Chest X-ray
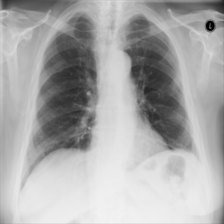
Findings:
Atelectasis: positive
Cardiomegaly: negative
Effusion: negative
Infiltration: negative
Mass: negative
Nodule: negative
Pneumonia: negative
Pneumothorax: negative
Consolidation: negative
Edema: negative
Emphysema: negative
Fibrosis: negative
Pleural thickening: negative
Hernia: negative